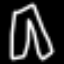
Label: pants